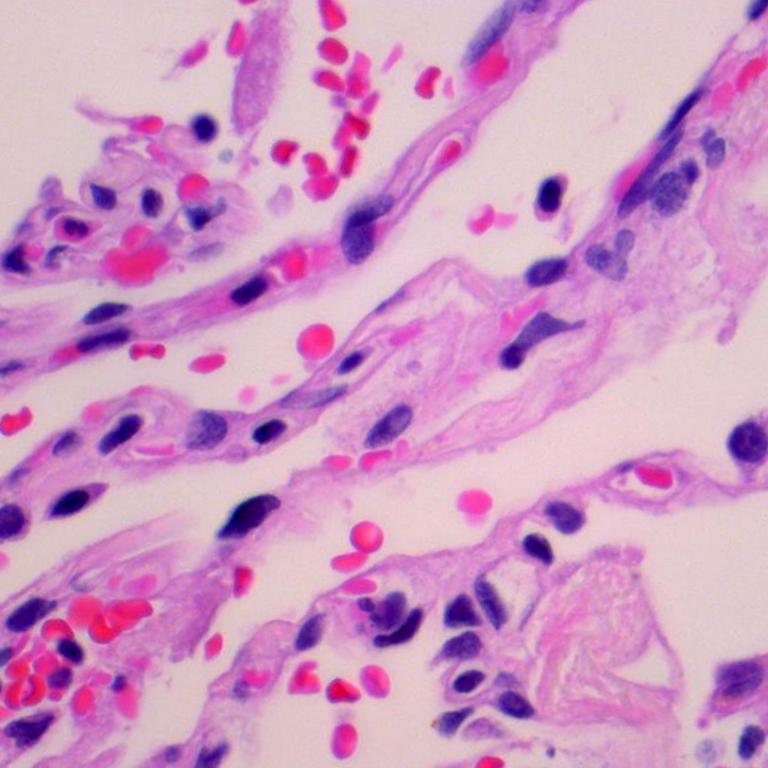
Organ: lung
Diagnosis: benign